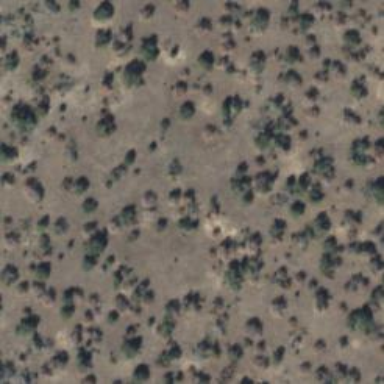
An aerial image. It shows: Patch of scrub vegetation.